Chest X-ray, PA view. Patient: 43 years old, sex M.
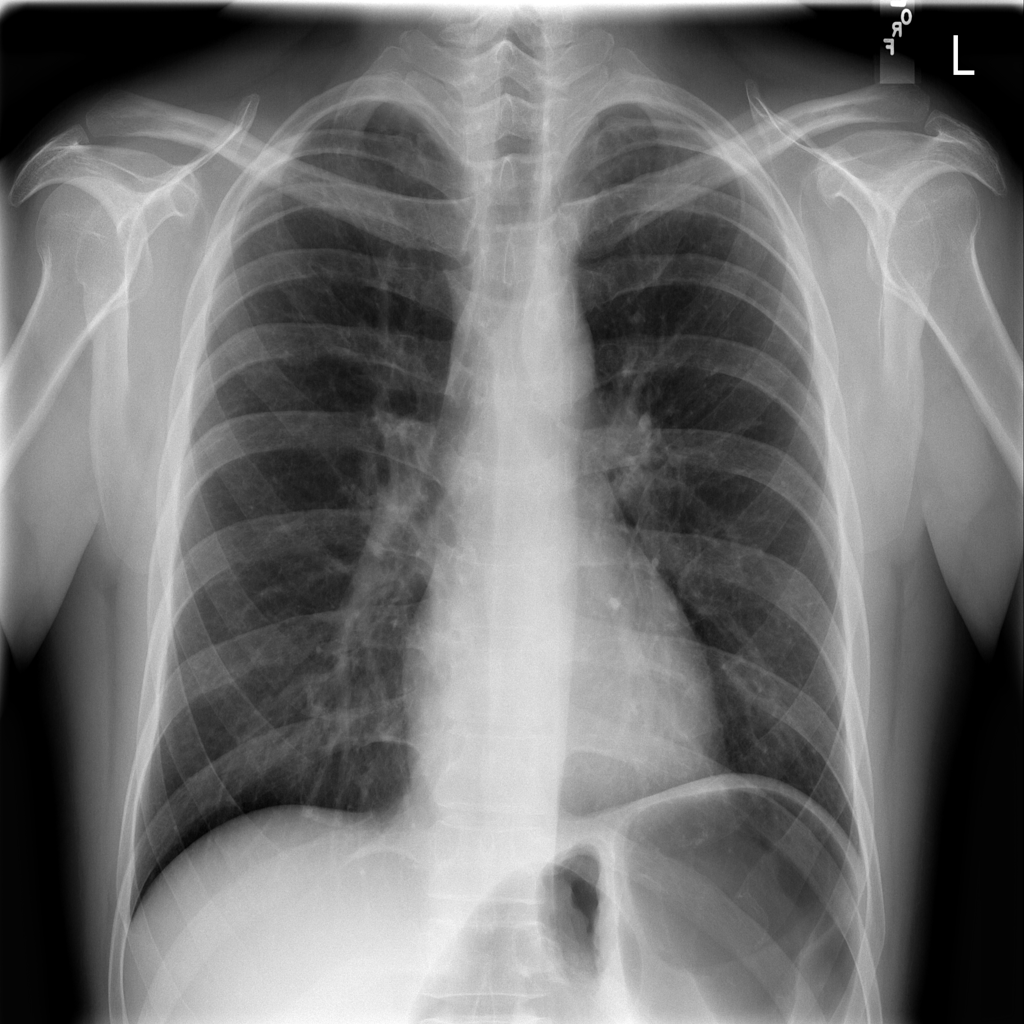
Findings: No Finding